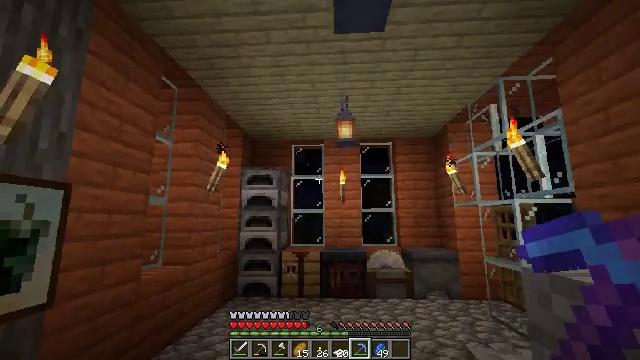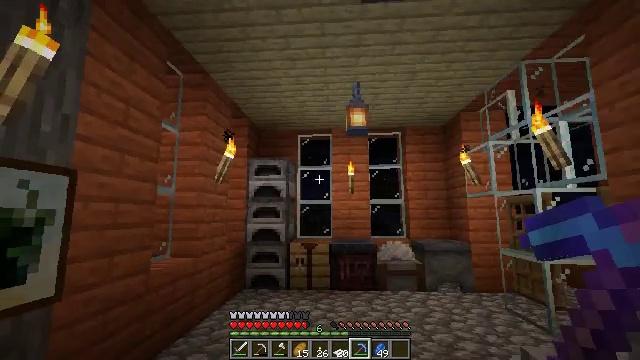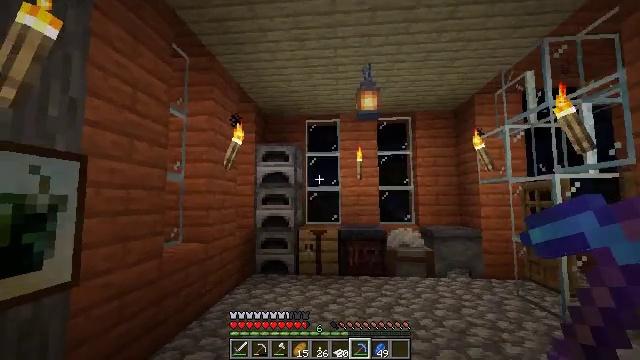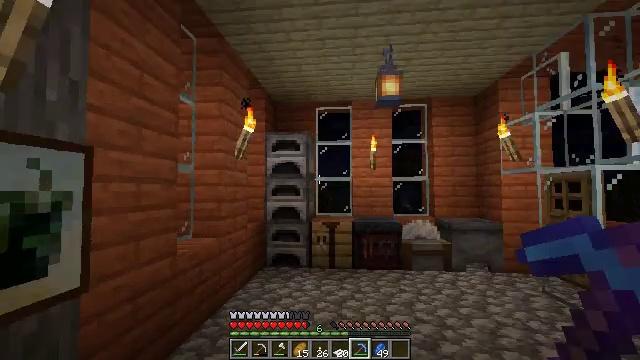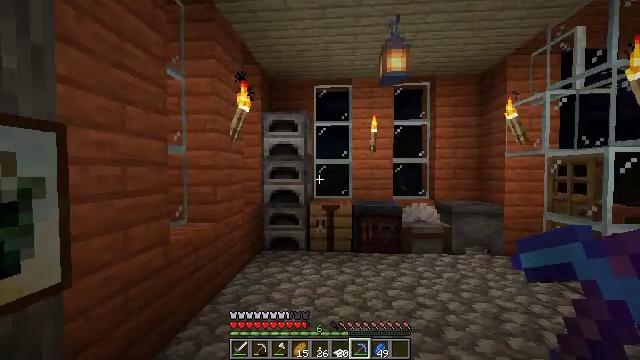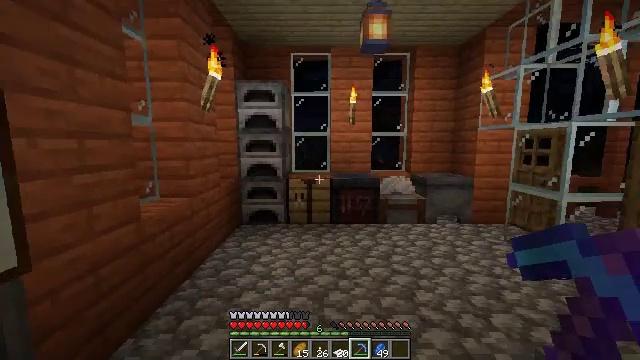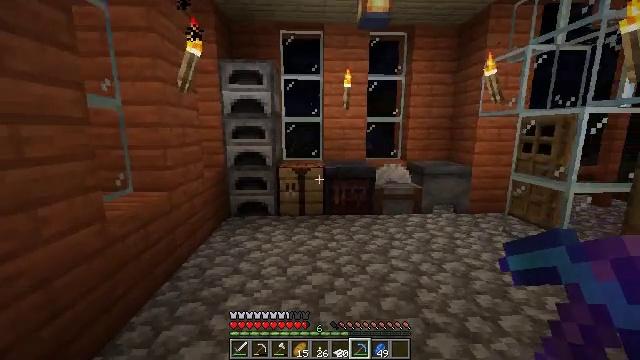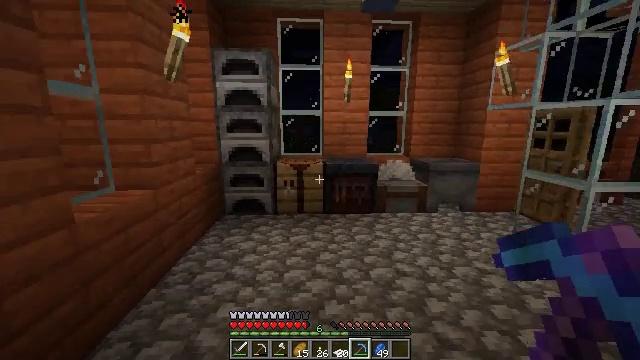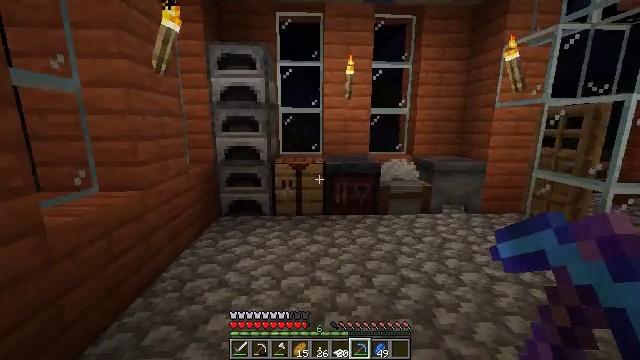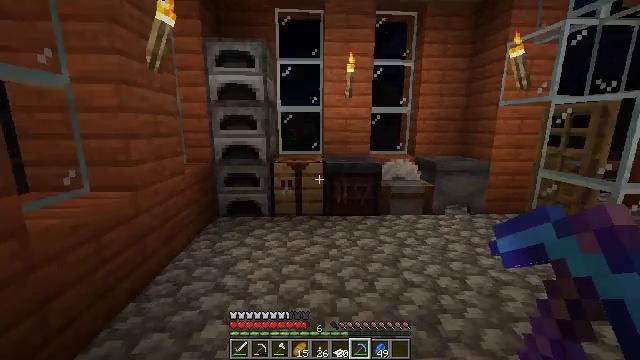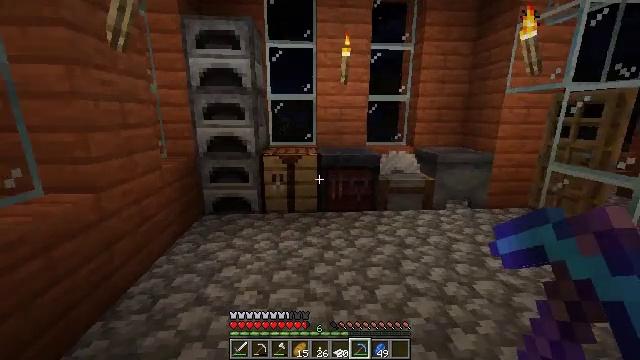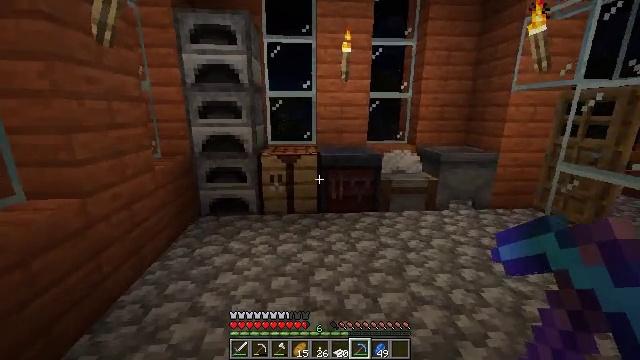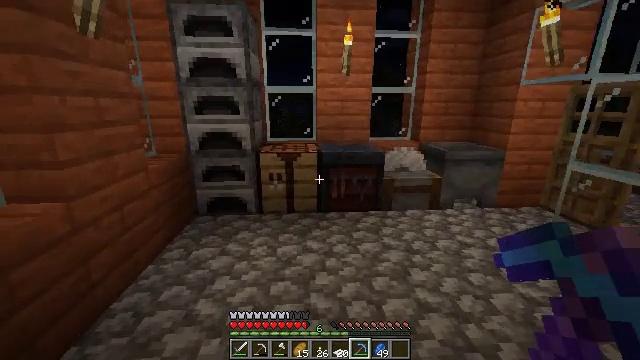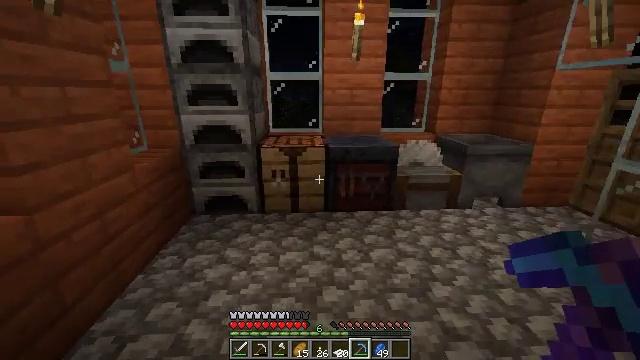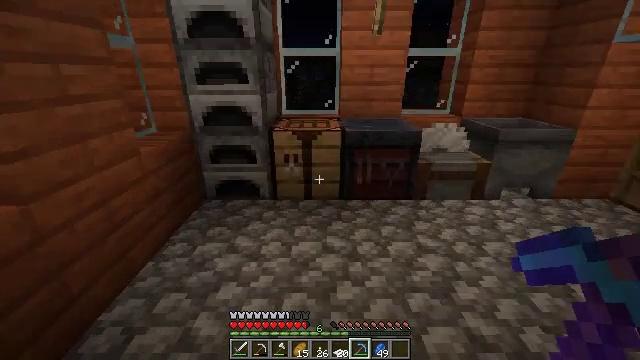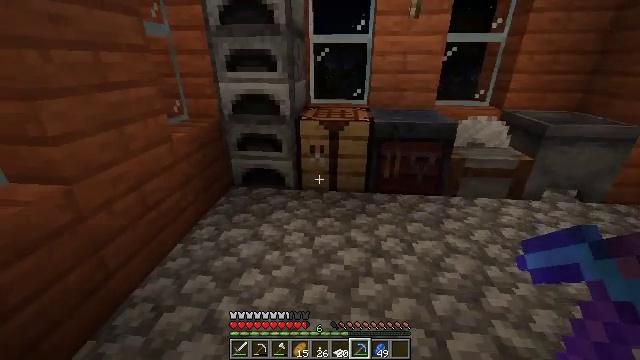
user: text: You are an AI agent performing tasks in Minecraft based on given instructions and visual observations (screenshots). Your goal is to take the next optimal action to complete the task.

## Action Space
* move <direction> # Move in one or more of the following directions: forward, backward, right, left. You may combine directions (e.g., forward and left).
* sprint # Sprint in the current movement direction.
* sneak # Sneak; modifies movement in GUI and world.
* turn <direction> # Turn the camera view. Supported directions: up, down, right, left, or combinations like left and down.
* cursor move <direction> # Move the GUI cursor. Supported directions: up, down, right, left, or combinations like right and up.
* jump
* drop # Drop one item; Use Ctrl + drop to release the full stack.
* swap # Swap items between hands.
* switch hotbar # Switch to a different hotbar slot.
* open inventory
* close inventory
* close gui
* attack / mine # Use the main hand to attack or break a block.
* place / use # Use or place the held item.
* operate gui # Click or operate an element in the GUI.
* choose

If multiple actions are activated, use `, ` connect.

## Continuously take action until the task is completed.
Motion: motion action
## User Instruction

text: Assemble paper and leather to create a book on the crafting table.
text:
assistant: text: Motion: move forward and move left, turn down
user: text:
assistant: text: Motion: move forward and move left, turn left and down
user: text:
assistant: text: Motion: move forward and move left, turn down
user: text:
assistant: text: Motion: move forward, turn right and down
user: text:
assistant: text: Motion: move forward, turn right and down
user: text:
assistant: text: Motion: move forward, turn right and down
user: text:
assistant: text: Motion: move forward, turn down
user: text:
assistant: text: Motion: move forward
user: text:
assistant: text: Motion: move forward
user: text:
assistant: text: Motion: move forward, turn right and down
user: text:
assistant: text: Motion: move forward
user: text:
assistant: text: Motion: move forward, turn down
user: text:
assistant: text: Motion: move forward, turn left and down
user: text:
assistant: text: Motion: move forward, turn left and down
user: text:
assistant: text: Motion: move forward, turn left and down
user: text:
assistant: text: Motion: move forward, turn left
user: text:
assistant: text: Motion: move forward
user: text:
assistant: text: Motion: move forward
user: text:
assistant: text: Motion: move forward
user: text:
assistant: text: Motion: move forward
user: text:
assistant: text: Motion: move forward
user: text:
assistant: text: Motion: move forward
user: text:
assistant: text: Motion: move forward
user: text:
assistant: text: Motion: turn right and down
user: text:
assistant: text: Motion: turn right, use / place
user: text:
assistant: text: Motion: use / place
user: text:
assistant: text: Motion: use / place
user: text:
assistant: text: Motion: no_op
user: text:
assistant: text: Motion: no_op
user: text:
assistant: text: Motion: no_op